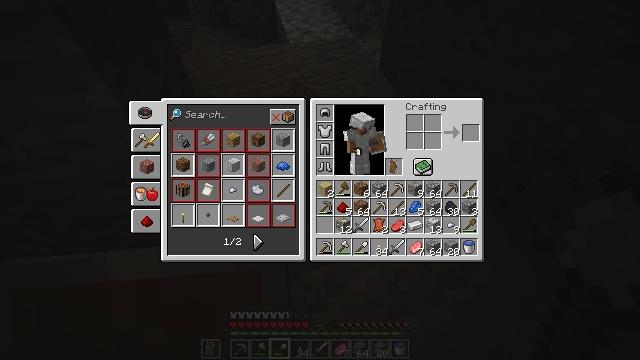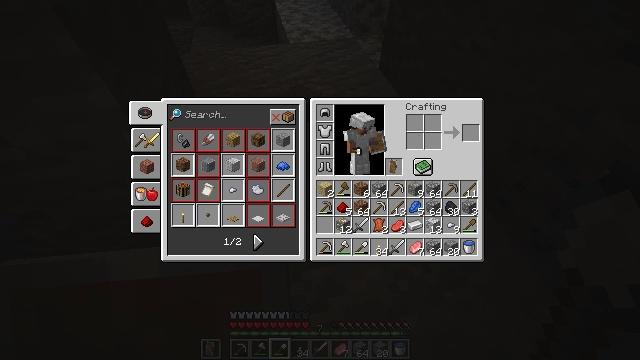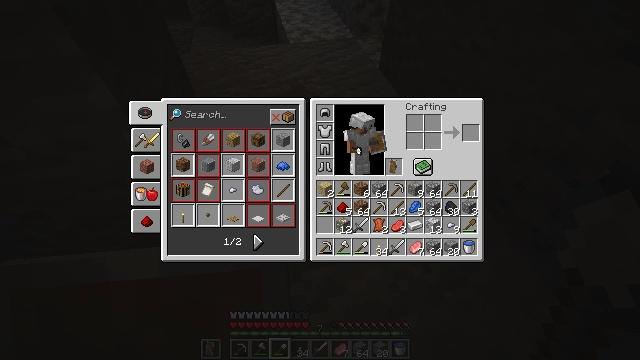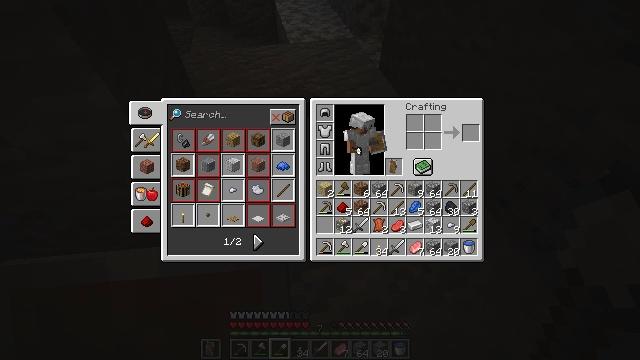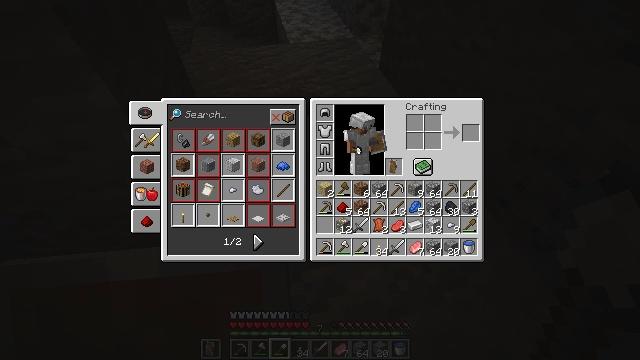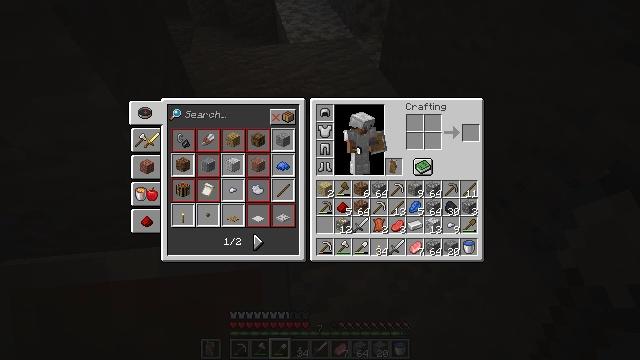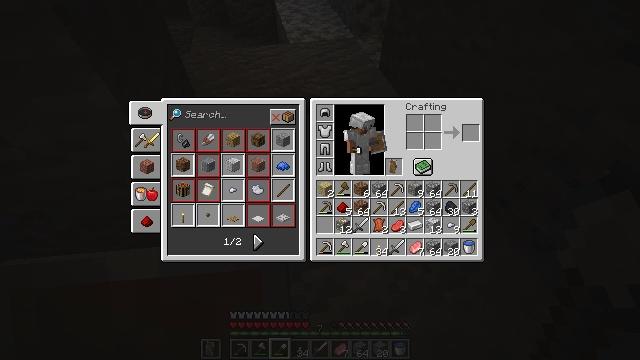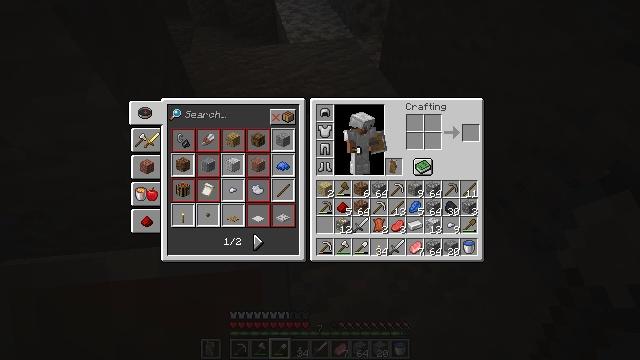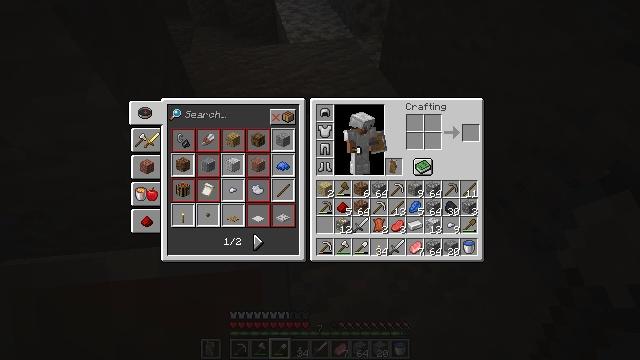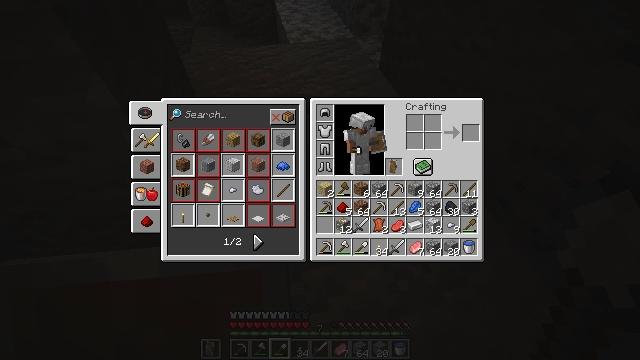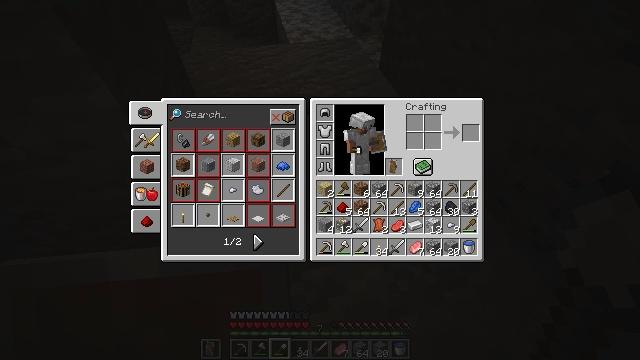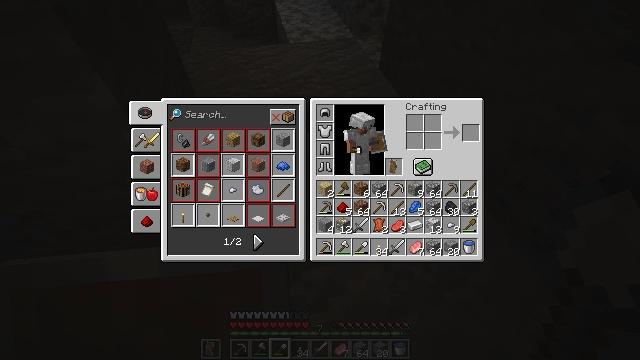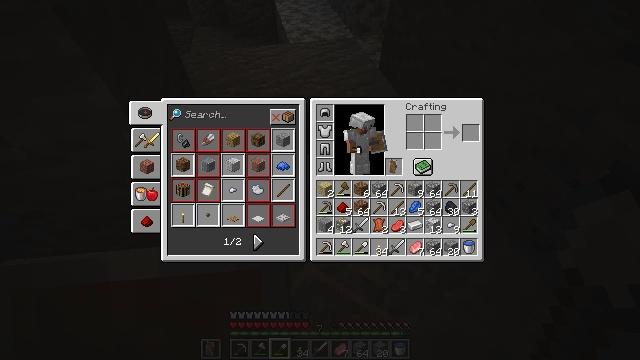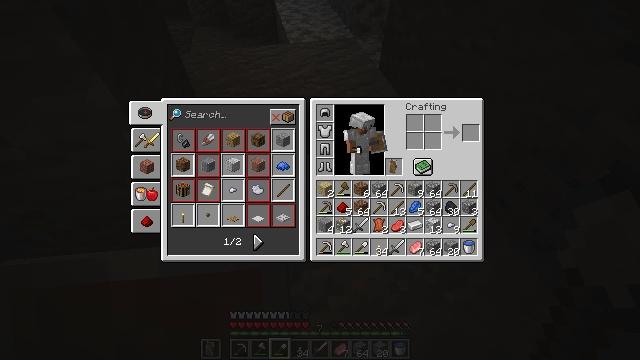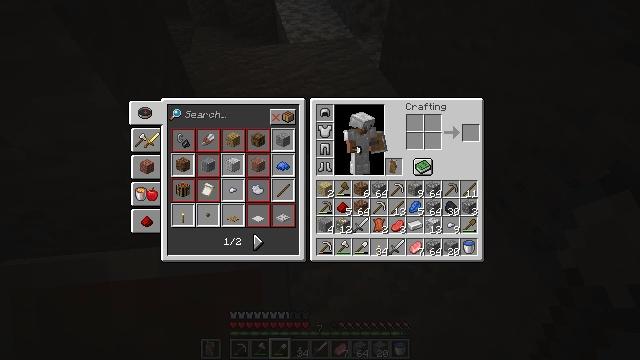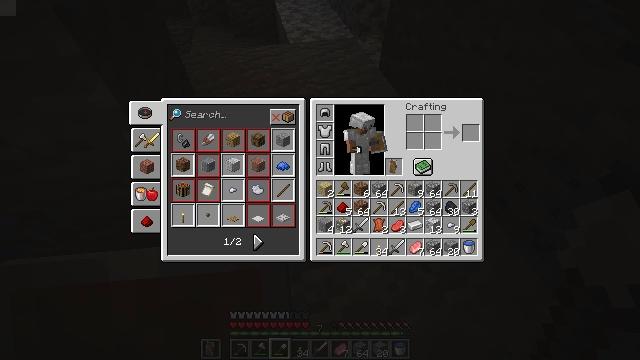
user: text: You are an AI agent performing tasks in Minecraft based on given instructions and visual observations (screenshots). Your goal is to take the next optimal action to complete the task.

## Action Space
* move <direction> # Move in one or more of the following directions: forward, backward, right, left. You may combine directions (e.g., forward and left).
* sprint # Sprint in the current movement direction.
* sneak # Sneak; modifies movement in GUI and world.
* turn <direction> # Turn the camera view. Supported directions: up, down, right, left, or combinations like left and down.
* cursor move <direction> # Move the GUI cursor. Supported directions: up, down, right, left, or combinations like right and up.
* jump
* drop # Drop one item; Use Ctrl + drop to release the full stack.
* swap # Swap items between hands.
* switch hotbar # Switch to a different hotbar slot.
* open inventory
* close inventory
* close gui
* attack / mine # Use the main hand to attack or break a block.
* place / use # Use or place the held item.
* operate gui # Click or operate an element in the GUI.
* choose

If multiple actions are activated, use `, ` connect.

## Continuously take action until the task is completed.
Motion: motion action
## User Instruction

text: Drop a polished andesite.
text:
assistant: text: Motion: no_op
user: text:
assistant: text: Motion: no_op
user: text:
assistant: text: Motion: no_op
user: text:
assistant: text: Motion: no_op
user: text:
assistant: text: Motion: no_op
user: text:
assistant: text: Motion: no_op
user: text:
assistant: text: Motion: no_op
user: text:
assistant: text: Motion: no_op
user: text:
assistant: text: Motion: no_op
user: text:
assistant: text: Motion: no_op
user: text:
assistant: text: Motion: no_op
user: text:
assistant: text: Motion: no_op
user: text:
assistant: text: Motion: no_op
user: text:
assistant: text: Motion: no_op
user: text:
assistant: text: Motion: no_op
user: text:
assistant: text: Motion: no_op
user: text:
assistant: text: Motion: no_op
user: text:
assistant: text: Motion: no_op
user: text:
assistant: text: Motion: no_op
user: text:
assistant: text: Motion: no_op
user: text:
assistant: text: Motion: cursor move left and down
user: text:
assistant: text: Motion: cursor move left and down
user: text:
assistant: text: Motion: cursor move left and down
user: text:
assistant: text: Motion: cursor move left and down
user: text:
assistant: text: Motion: no_op
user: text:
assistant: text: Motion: no_op
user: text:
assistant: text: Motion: no_op
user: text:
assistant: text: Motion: no_op
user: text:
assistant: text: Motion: no_op
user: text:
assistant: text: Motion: no_op